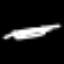
Label: pencil